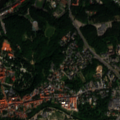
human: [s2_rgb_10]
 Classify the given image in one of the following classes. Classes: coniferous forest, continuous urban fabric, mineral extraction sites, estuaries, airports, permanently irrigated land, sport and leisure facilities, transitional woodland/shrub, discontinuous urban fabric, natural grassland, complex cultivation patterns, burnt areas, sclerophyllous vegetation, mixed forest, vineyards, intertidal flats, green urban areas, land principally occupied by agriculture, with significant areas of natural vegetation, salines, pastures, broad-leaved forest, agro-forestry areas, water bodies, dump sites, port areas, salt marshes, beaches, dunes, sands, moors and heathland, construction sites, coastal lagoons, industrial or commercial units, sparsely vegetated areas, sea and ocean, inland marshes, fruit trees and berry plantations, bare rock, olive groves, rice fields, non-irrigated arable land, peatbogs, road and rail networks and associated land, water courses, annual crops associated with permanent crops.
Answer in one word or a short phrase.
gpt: continuous urban fabric, discontinuous urban fabric, road and rail networks and associated land, green urban areas, water courses